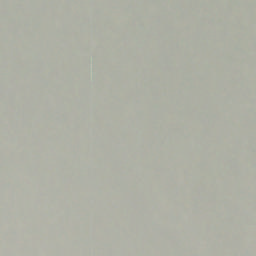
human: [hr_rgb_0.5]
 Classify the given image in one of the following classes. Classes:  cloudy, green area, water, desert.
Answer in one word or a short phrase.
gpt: cloudy